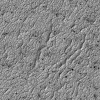
Atmospheric dust classification: not_dusty